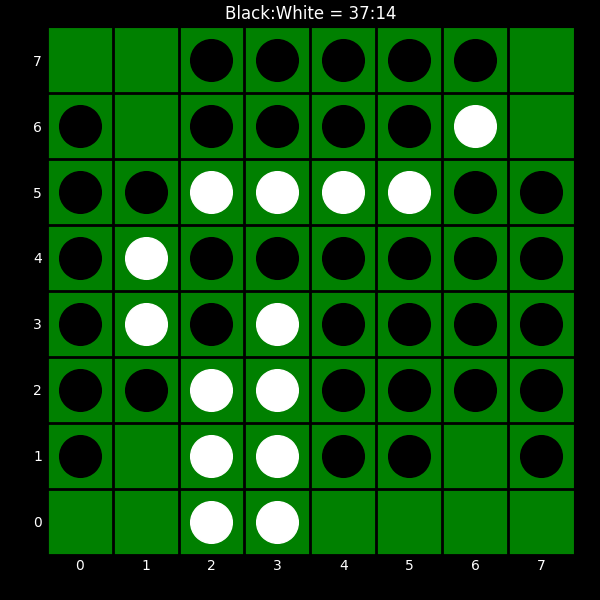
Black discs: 37
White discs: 14